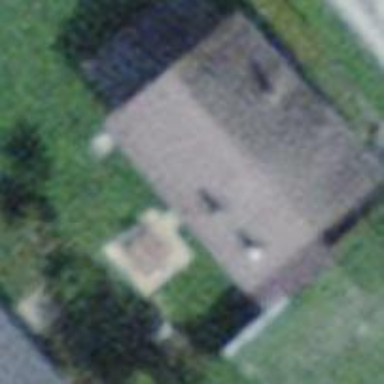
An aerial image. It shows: Simple and straightforward house.